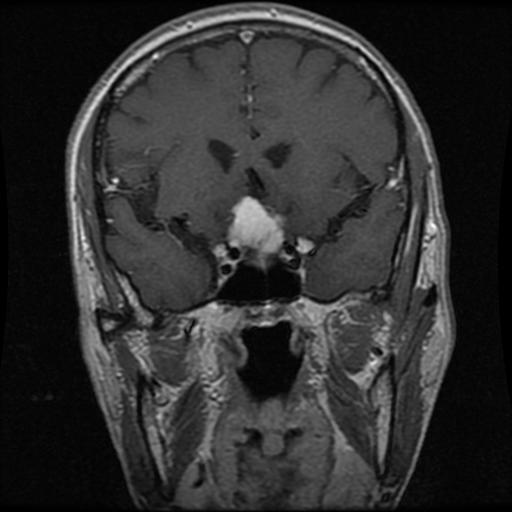
Label: meningioma